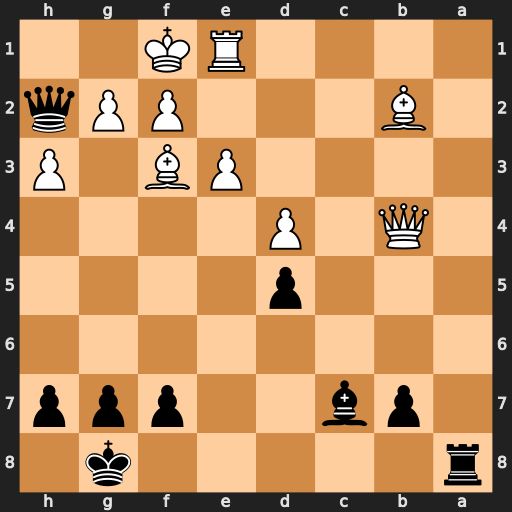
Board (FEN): r5k1/1pb2ppp/8/3p4/1Q1P4/4PB1P/1B3PPq/4RK2
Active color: b
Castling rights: -
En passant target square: -
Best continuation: Ba5 Ra1 Qh1+ Ke2 Qxa1